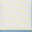
Piece: xx